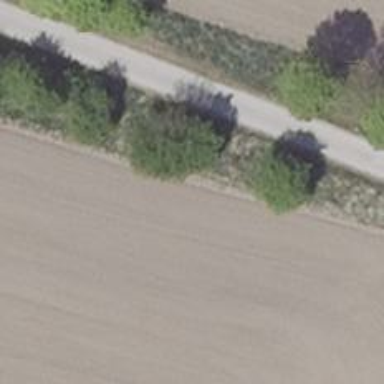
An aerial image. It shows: Row of deciduous broadleaved trees.